高二 · 代数
已知三个不等式: (1) $a b>0$; (2) $\frac{c}{a}>\frac{d}{b}$; (3) $b c>a d$, 以其中两个作条件余下一个作结论, 则可组成 \$ \qquad \$个真命题.
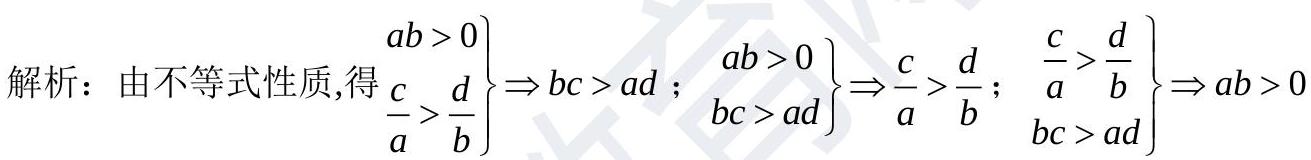
答案: 3